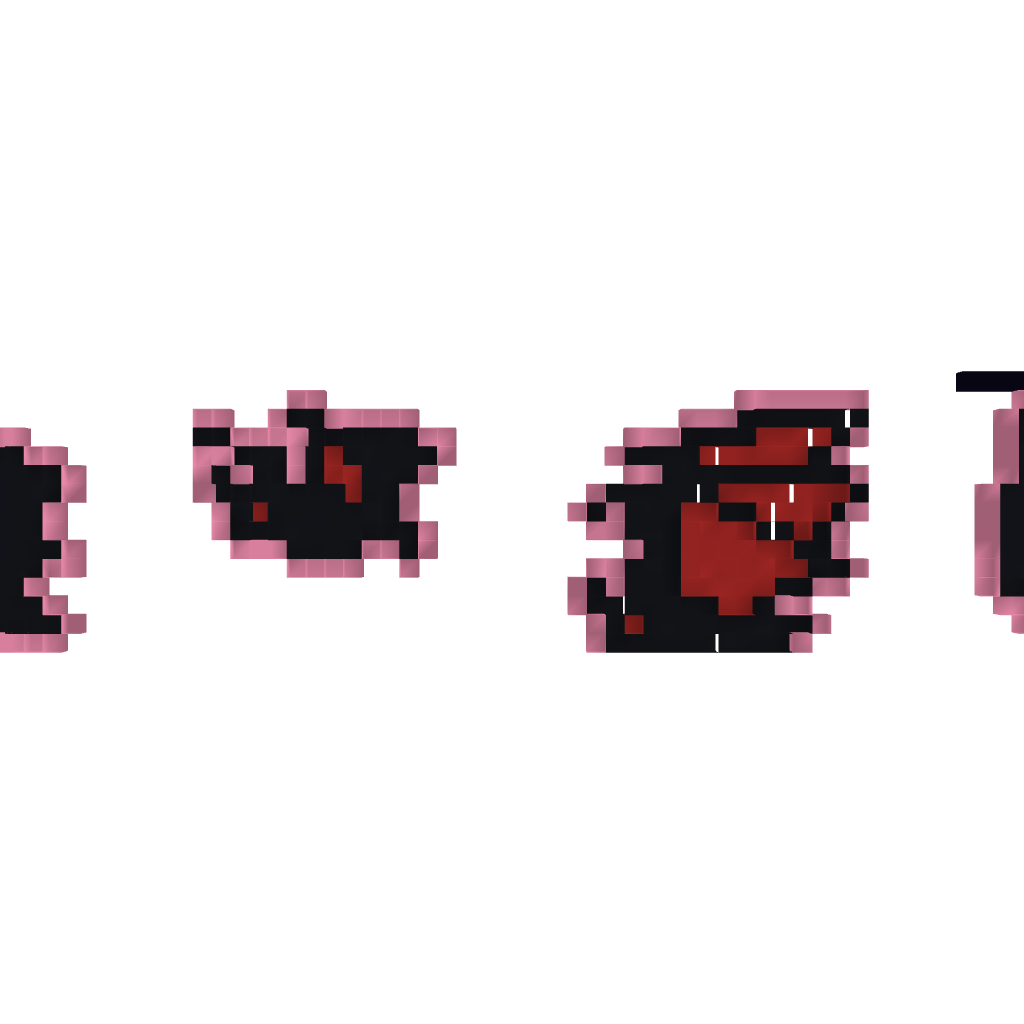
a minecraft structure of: Bats from Castlevania 1